Question: could you please help me with this:
I am creating a table of some items with their properties and values (over some time).
Looks like:

I want to change color of those values, lets say 0 will be green 1 blue 2 red.
'''
DataView dv = new DataView(grid);
myGridView.DataSource = dv;
myGridView.DataBind();
'''
If I need to be more specific, please tell me, I am not a PRO. I don't know where can I control the cell.
I'd also like to add mouse over the text (so it will show the date of occurrence of current value).
Maybe some function/javascript...?
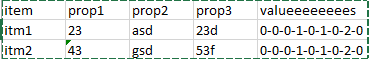
Answer: Very simple and light weight solution using jQuery:
'''
public partial class GridViewCellColourChange : System.Web.UI.Page
{
protected void Page_Load(object sender, EventArgs e)
{
if(!Page.IsPostBack)
{
gvItems.DataSource = this.GetData();
gvItems.DataBind();
}
}
private IEnumerable<Item> GetData()
{
var item1 = new Item { item = "itm1", prop1 = "23", prop2 = "asd", prop3 = "23d", values = "0-0-0-0-0" };
var item2 = new Item { item = "itm2", prop1 = "43", prop2 = "asd", prop3 = "23d", values = "0-0-0-0-0" };
var item3 = new Item { item = "itm3", prop1 = "53", prop2 = "asd", prop3 = "23d", values = "0-0-0-0-0" };
return new List<Item> { item1, item2, item3 };
}
}
public class Item
{
public string item { get; set; }
public string prop1 { get; set; }
public string prop2 { get; set; }
public string prop3 { get; set; }
public string values { get; set; }
}
'''
'''
<head runat="server">
<title></title>
<script src="https://code.jquery.com/jquery-1.12.2.min.js"></script>
<script>
$(function () {
$("#gvItems > tbody > tr").each(function (i, row) {
var children = $(row).children();
for(var i=0; i < children.length;i++)
{
var child = children[i];
if(child.localName == "td")
{
var text = $(child).text();
if(text == "23")
{
$(child).css("background-color", "red");
}
else if(text == "43")
{
$(child).css("background-color", "green");
}
}
}
});
});
</script>
</head>
<body>
<form id="form1" runat="server">
<div>
<asp:GridView ID="gvItems" runat="server"></asp:GridView>
</div>
</form>
</body>
'''
<URL>